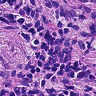
Metastatic tissue present: yes